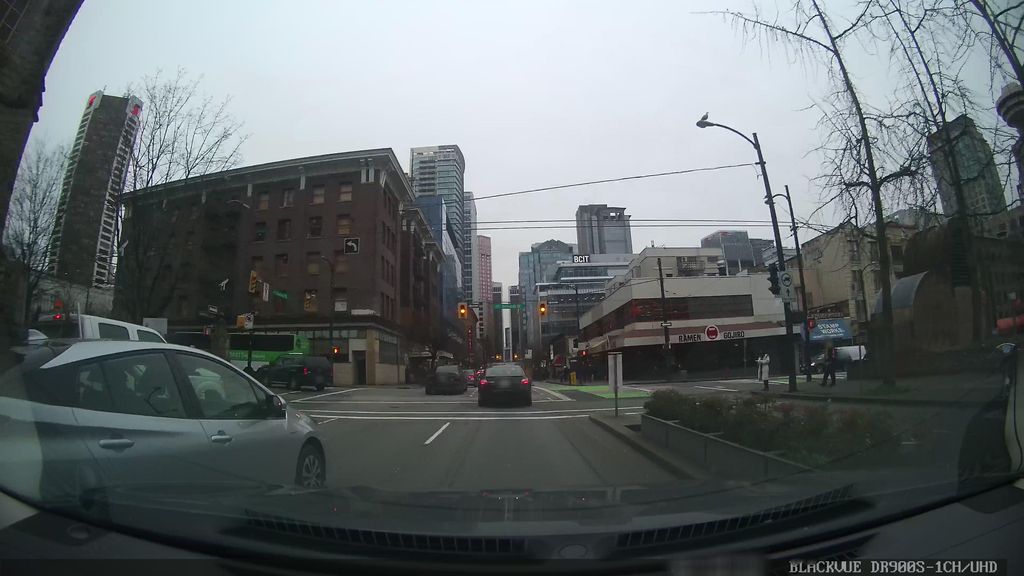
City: vancouver